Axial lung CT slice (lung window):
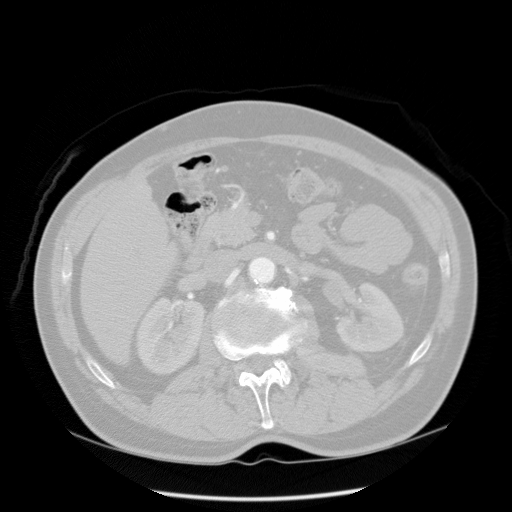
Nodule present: no